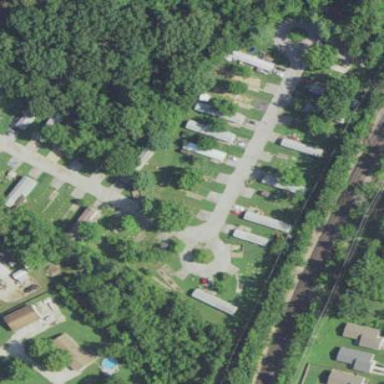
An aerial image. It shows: Trailer park.